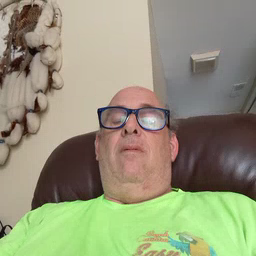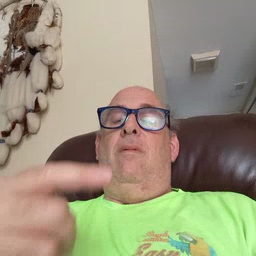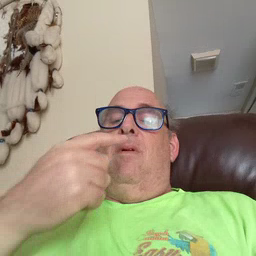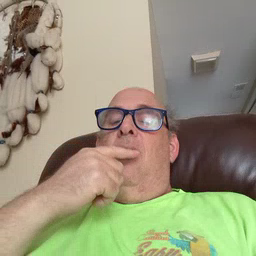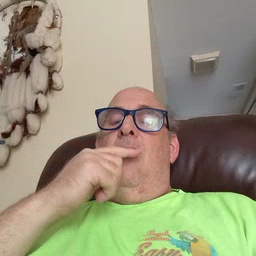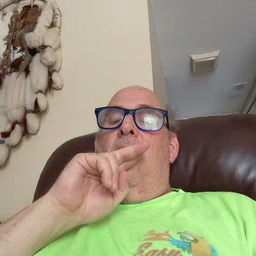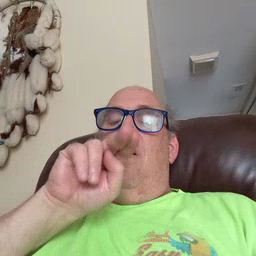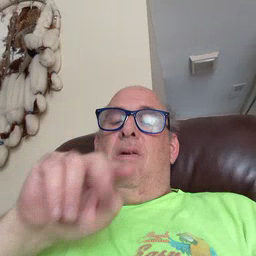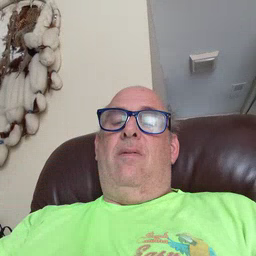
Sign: tongue